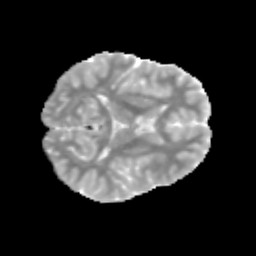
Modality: MD
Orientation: axial
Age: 11
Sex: male
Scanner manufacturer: siemens
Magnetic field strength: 3 T
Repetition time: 3.8 s
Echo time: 0.07 s